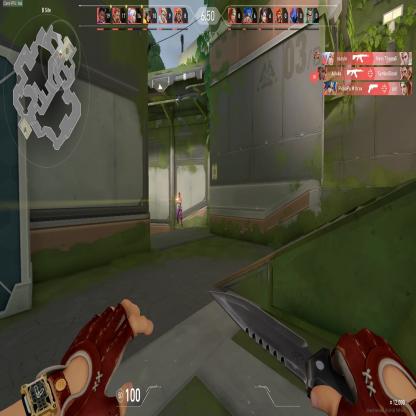
Label: enemy